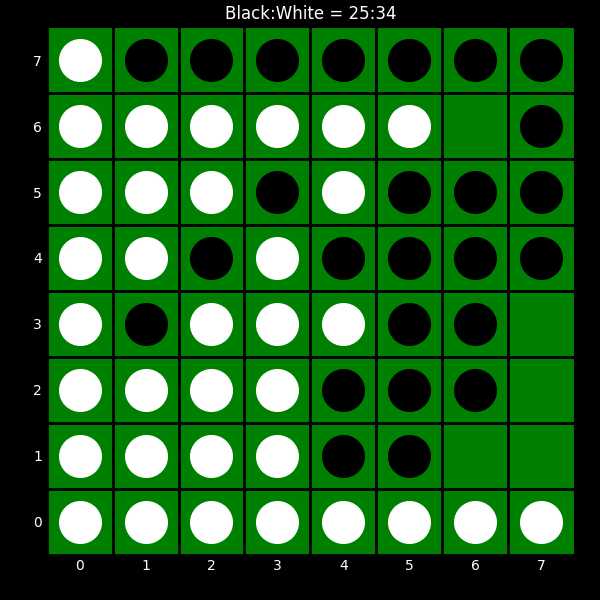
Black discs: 25
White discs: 34